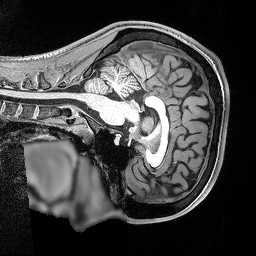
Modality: T1w
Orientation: sagittal
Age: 20
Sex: male
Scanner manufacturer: siemens
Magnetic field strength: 3 T
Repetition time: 2.5 s
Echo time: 0.0029 s